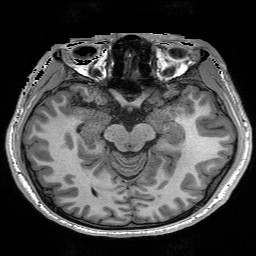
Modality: T1w
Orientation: coronal
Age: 20
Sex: male
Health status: healthy
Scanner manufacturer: siemens
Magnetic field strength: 3 T
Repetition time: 3.2 s